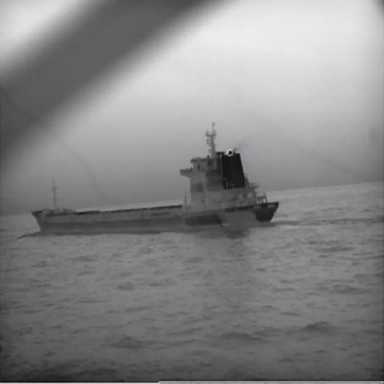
There is a liner in the infrared image.